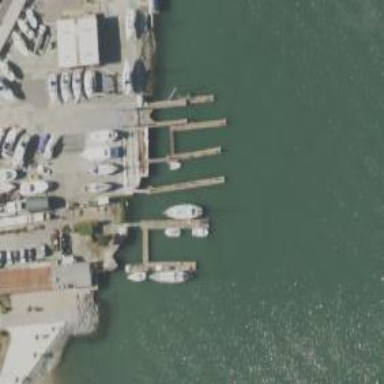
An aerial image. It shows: Man-made pier.